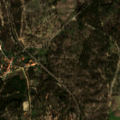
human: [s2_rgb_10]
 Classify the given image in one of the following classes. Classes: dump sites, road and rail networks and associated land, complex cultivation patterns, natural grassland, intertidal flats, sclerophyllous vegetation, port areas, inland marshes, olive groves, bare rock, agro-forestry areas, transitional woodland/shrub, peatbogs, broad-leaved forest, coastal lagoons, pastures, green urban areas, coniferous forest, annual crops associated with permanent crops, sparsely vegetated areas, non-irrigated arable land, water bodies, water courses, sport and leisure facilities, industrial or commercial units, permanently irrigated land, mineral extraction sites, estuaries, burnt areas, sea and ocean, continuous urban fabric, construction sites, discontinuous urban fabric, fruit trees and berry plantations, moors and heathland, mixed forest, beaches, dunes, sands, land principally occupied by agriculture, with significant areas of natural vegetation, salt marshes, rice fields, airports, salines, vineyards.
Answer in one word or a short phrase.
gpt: pastures, agro-forestry areas, mixed forest